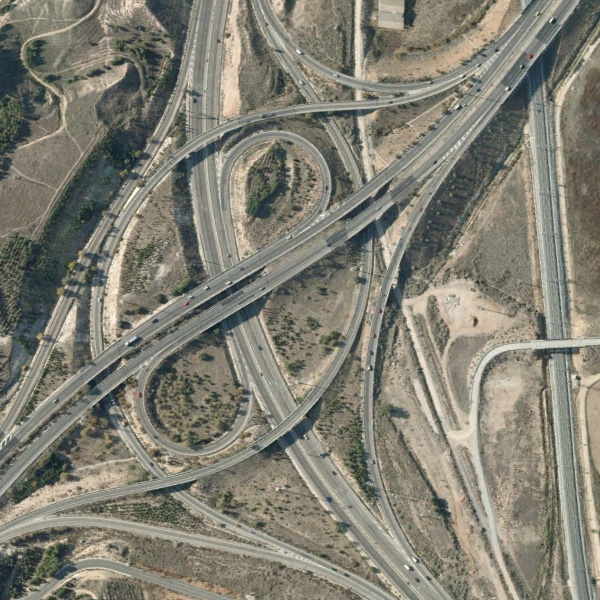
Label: Viaduct